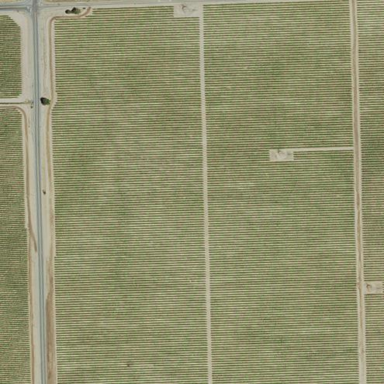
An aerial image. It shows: Vineyard with grape crops.